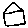
Label: house